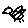
Label: bird